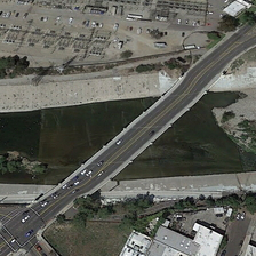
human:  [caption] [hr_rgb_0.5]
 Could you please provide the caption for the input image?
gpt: The bridge crosses the river diagonally with buildings on both sides.

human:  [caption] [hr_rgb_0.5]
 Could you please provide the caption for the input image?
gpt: a bridge with plenty of cars drving traverses the  polluted river .

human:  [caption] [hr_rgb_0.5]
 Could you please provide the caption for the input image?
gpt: the bridge spans a river with buildings on one side of it and a parking lot on the other side .

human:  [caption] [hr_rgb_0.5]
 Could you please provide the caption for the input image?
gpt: The bridge crosses the river obliquely with buildings on both sides.

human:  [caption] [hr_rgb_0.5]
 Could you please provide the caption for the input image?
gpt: several buildings and green trees are in two sides of a river with a bridge with cars over it .